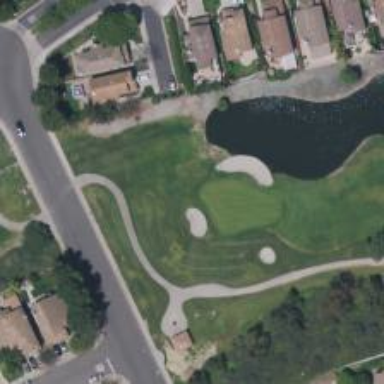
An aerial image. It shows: Picturesque pond in golf course with 5 holes.